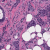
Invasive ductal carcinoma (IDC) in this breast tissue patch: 0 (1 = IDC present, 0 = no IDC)